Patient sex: M
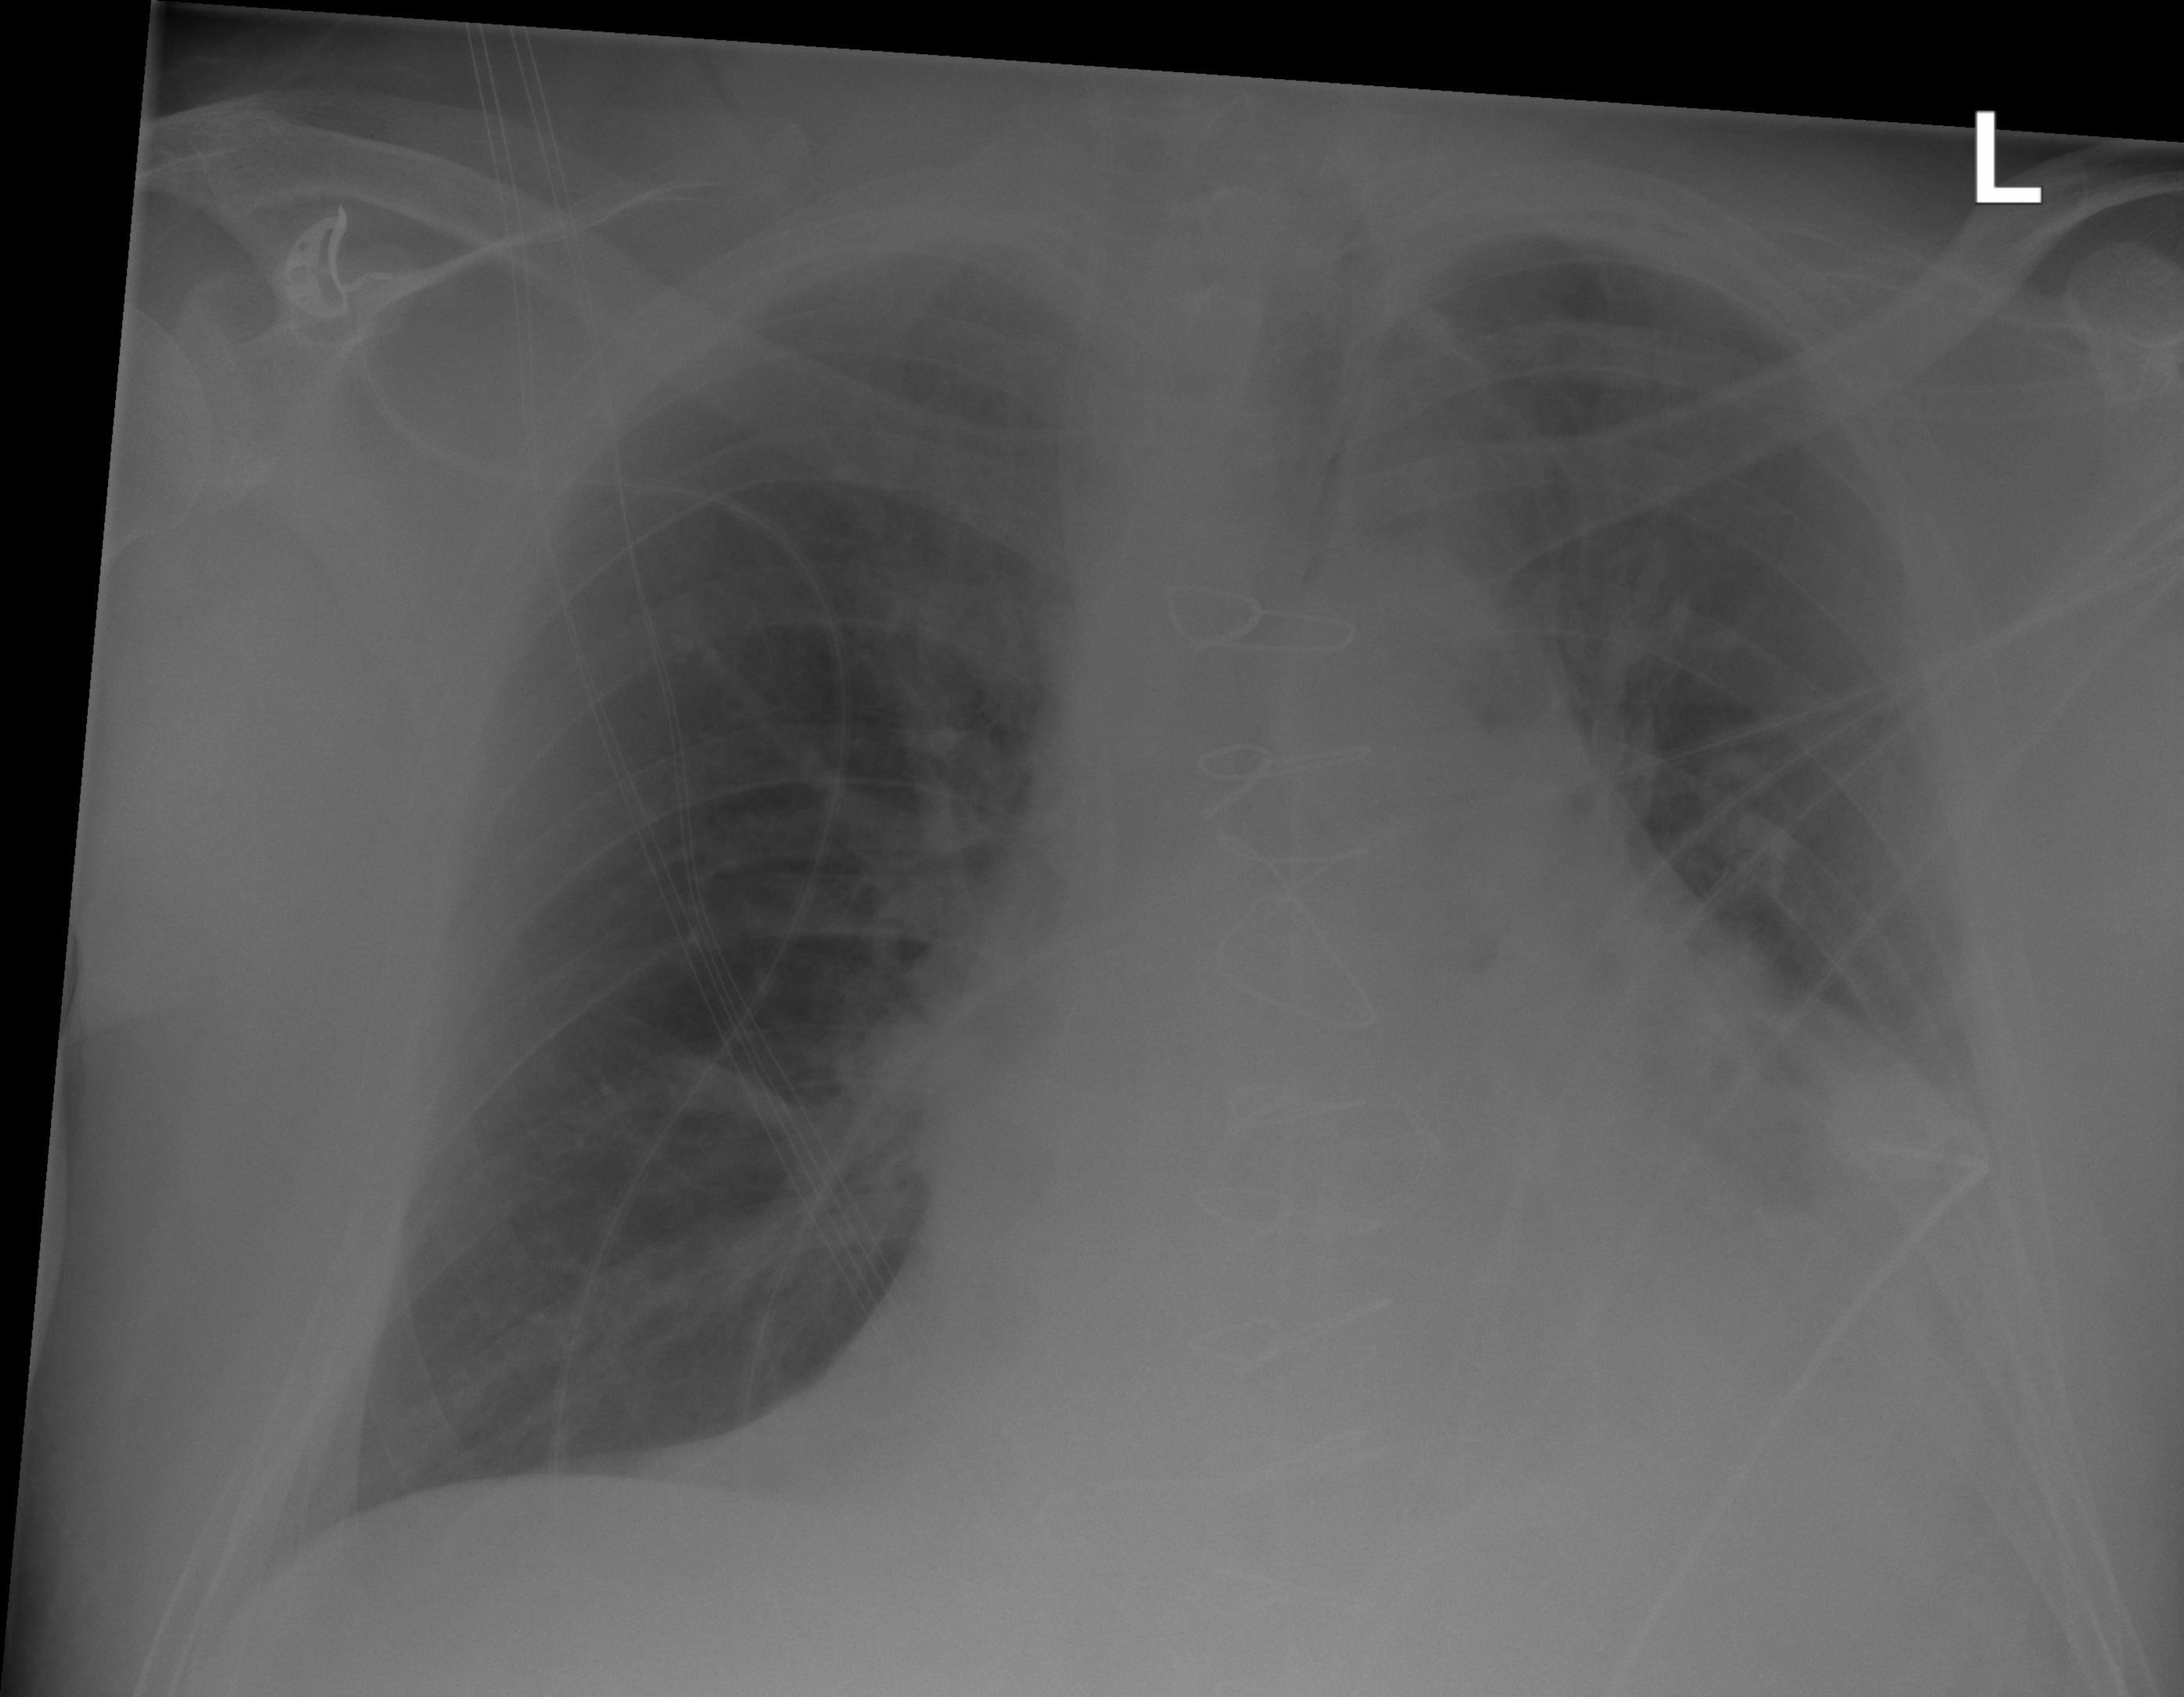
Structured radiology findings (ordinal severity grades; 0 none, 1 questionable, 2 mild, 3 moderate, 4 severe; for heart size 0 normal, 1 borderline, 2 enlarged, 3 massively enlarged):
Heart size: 2
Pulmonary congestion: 0
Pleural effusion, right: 1
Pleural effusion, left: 2
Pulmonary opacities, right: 0
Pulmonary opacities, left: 0
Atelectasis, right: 0
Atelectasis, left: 2